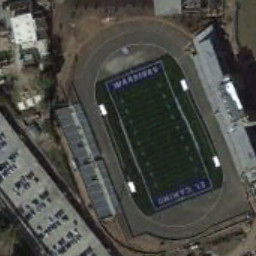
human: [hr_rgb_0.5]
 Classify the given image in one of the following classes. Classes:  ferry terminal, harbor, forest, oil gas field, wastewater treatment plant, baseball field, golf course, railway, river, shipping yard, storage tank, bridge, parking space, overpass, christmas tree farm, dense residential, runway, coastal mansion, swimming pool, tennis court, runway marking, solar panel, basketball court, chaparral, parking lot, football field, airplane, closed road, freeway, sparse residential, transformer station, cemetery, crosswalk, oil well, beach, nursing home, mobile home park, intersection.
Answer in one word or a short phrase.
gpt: football field